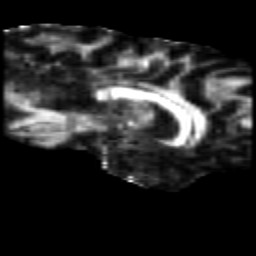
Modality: FA
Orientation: sagittal
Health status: healthy
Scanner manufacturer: siemens
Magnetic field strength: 3 T
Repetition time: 10 s
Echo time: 0.092 s